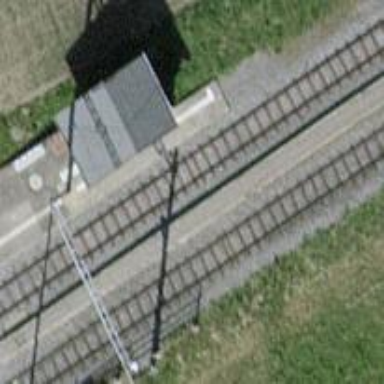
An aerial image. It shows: Public transport station located at railway halt.